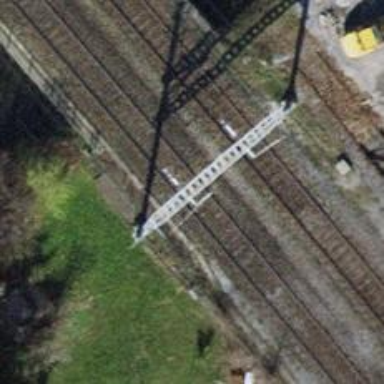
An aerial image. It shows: Solitary milestone along the railway.